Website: lowes
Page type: cart
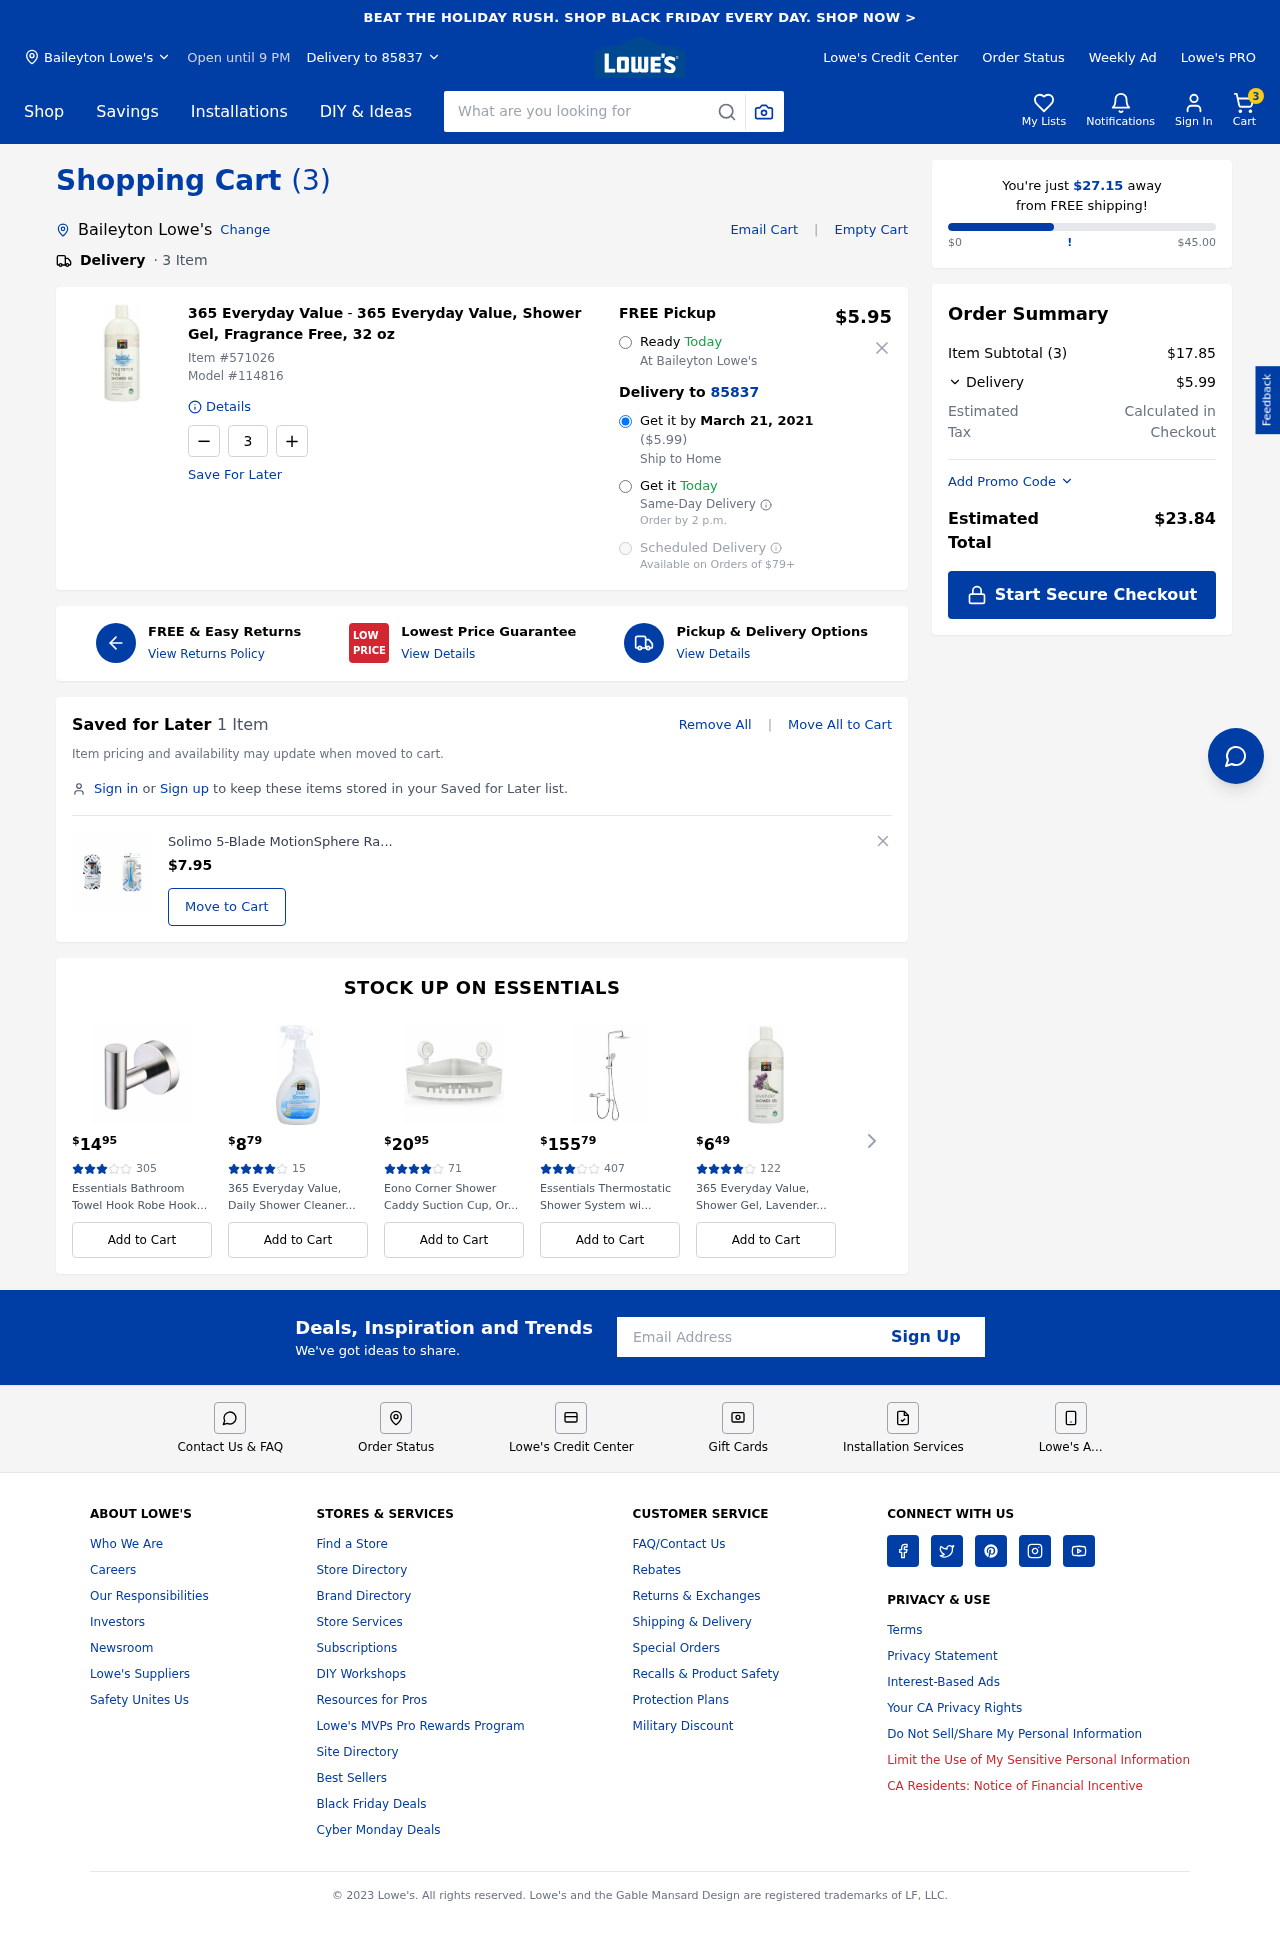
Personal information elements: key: PII_CITY
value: Baileyton Lowe's
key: PII_EMAIL
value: adam_lindsey@gmail.com
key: PII_POSTCODE
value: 85837
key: PII_CITY2
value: Baileyton Lowe's
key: PII_CITY3
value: Baileyton
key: PII_POSTCODE_FULL
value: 85837
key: PII_POSTCODE_NUMERIC
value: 85837
Product elements: key: PRODUCT1_BRAND
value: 365 Everyday Value
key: PRODUCT1_NAME
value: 365 Everyday Value, Shower Gel, Fragrance Free, 32 oz
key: PRODUCT1_PRICE
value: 5.95
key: PRODUCT1_QUANTITY
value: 3
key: PRODUCT2_NAME
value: Solimo 5-Blade MotionSphere Razor for Men with Dual Lubrication and Precision Beard Trimmer, Handle
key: PRODUCT2_PRICE
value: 7.95
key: PRODUCT1_ITEM_NUMBER
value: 571026
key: PRODUCT1_MODEL_NUMBER
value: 114816
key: PRODUCT3_PRICE
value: $1495
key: PRODUCT3_NUM_RATINGS
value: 305
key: PRODUCT3_NAME
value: Essentials Bathroom Towel Hook Robe Hook...
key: PRODUCT4_PRICE
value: $879
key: PRODUCT4_NUM_RATINGS
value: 15
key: PRODUCT4_NAME
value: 365 Everyday Value, Daily Shower Cleaner...
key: PRODUCT5_PRICE
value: $2095
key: PRODUCT5_NUM_RATINGS
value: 71
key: PRODUCT5_NAME
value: Eono Corner Shower Caddy Suction Cup, Or...
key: PRODUCT6_PRICE
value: $15579
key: PRODUCT6_NUM_RATINGS
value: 407
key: PRODUCT6_NAME
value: Essentials Thermostatic Shower System wi...
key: PRODUCT7_PRICE
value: $649
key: PRODUCT7_NUM_RATINGS
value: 122
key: PRODUCT7_NAME
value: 365 Everyday Value, Shower Gel, Lavender...
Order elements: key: ORDER_NUM_ITEMS
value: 3
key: ORDER_DELIVERY_DATE
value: March 21, 2021
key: ORDER_SHIPPING_COST2
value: $5.99
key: ORDER_SHIPPING_AWAY
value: $27.15
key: ORDER_SUBTOTAL
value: $17.85
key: ORDER_SHIPPING_COST
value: $5.99
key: ORDER_TOTAL
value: $23.84
Search elements: key: HEADER_SEARCH
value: What are you looking for
Other elements: key: SAVED_NUM_ITEMS
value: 1 Item